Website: apple
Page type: payment
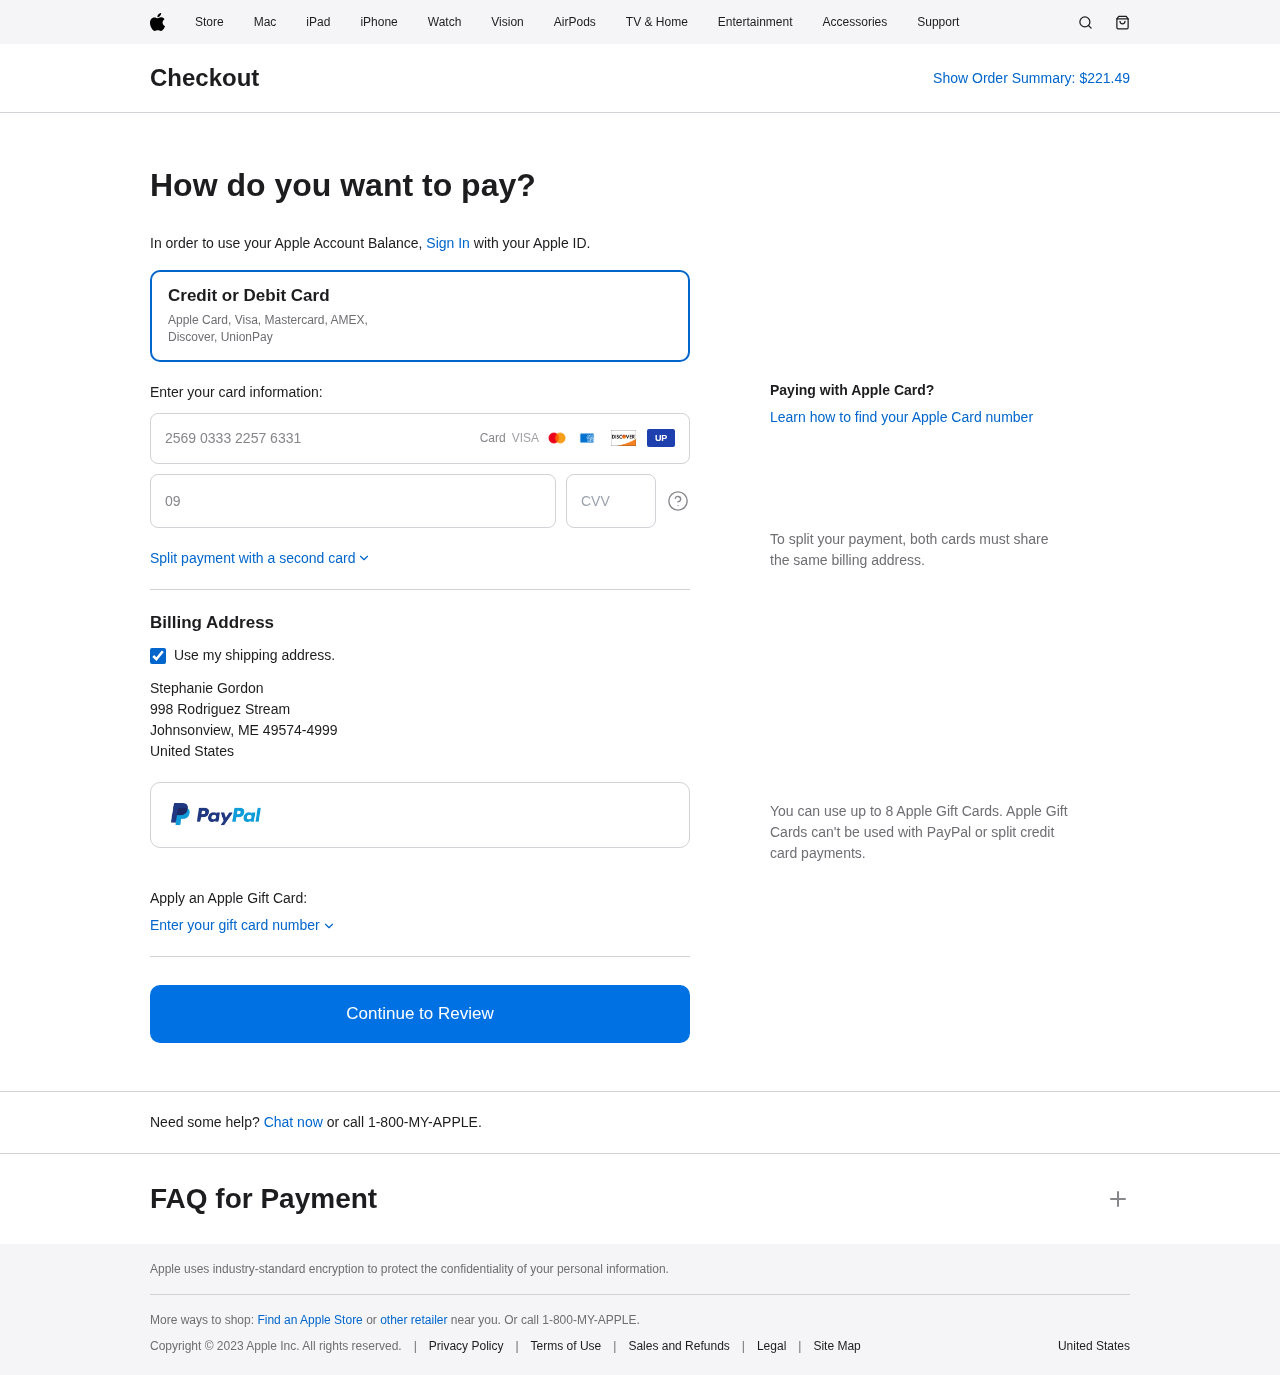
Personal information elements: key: PII_CARD_CVV
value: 265
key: PII_CARD_EXPIRY
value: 09/26
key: PII_CARD_NUMBER
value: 2569 0333 2257 6331
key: PII_COUNTRY
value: United States
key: PII_FULLNAME
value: Stephanie Gordon
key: PII_STREET
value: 998 Rodriguez Stream
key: PII_CITY_STATE_ZIP
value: Johnsonview, ME 49574-4999
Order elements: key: ORDER_TOTAL
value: $221.49